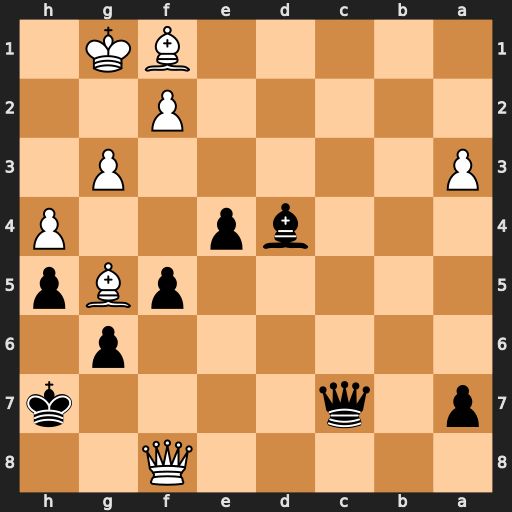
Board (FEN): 5Q2/p1q4k/6p1/5pBp/3bp2P/P5P1/5P2/5BK1
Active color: b
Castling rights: -
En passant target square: -
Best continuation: Qxg3+ Kh1 Qf3+ Bg2 Qd1+ Kh2 Be5+ f4 exf3+ Kh3 Bg7 Qe7 fxg2